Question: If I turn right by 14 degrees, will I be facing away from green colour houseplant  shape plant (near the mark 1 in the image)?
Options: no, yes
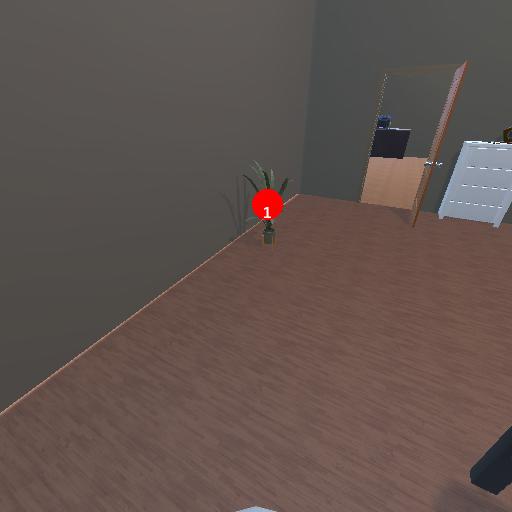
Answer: no